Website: lowes
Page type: customer-info-address
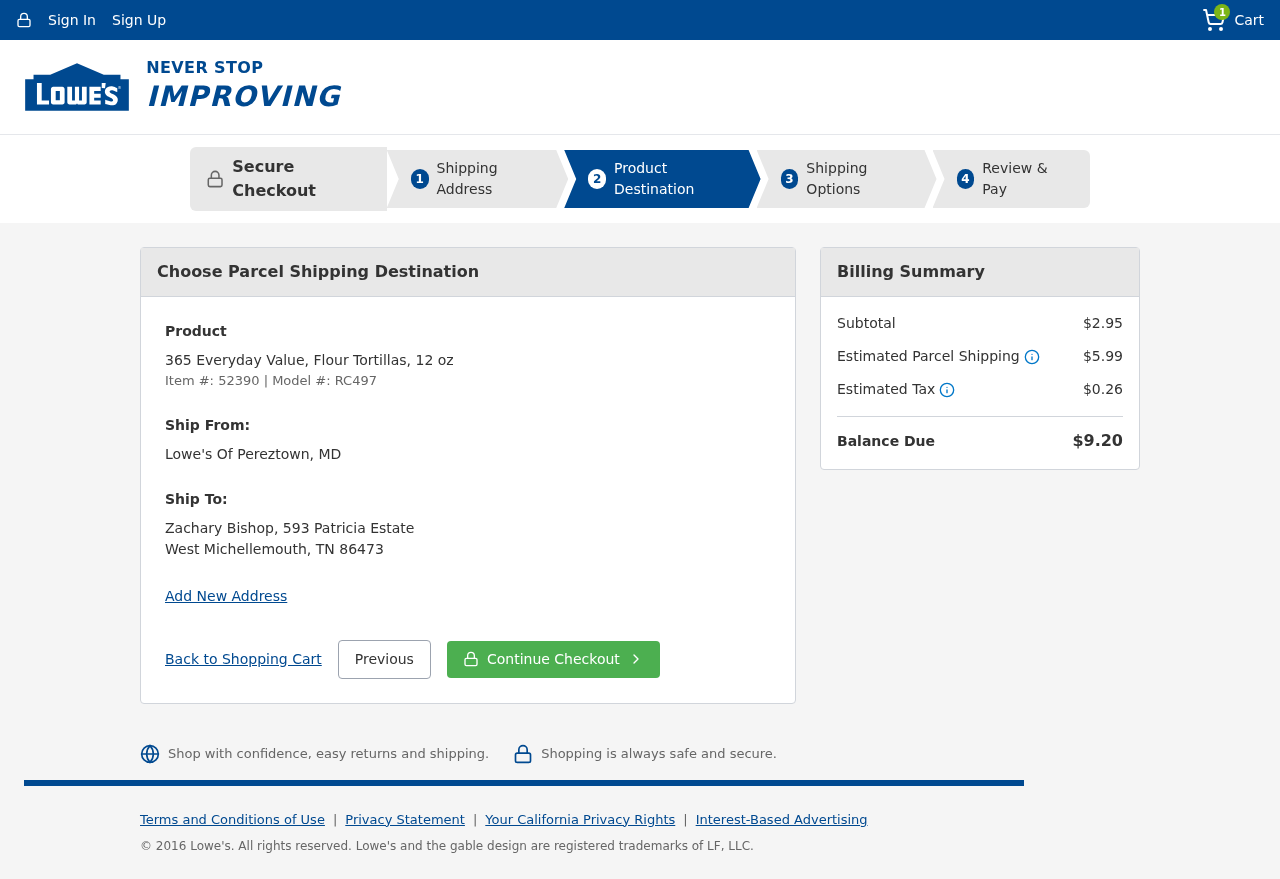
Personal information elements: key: PII_FULLNAME
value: Zachary Bishop
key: PII_STREET
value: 593 Patricia Estate
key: PII_CITY_STATE2
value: Pereztown, MD
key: PII_CITY_STATE_ZIP
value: West Michellemouth, TN 86473
Product elements: key: PRODUCT1_NAME
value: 365 Everyday Value, Flour Tortillas, 12 oz
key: PRODUCT1_ITEM_NUMBER
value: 52390
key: PRODUCT1_MODEL_NUMBER
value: RC497
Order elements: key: ORDER_NUM_ITEMS
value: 1
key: ORDER_SUBTOTAL
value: $2.95
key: ORDER_SHIPPING_COST
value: $5.99
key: ORDER_TAX
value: $0.26
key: ORDER_TOTAL
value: $9.20